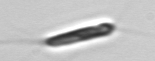
Label: Chrysochromulina